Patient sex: M
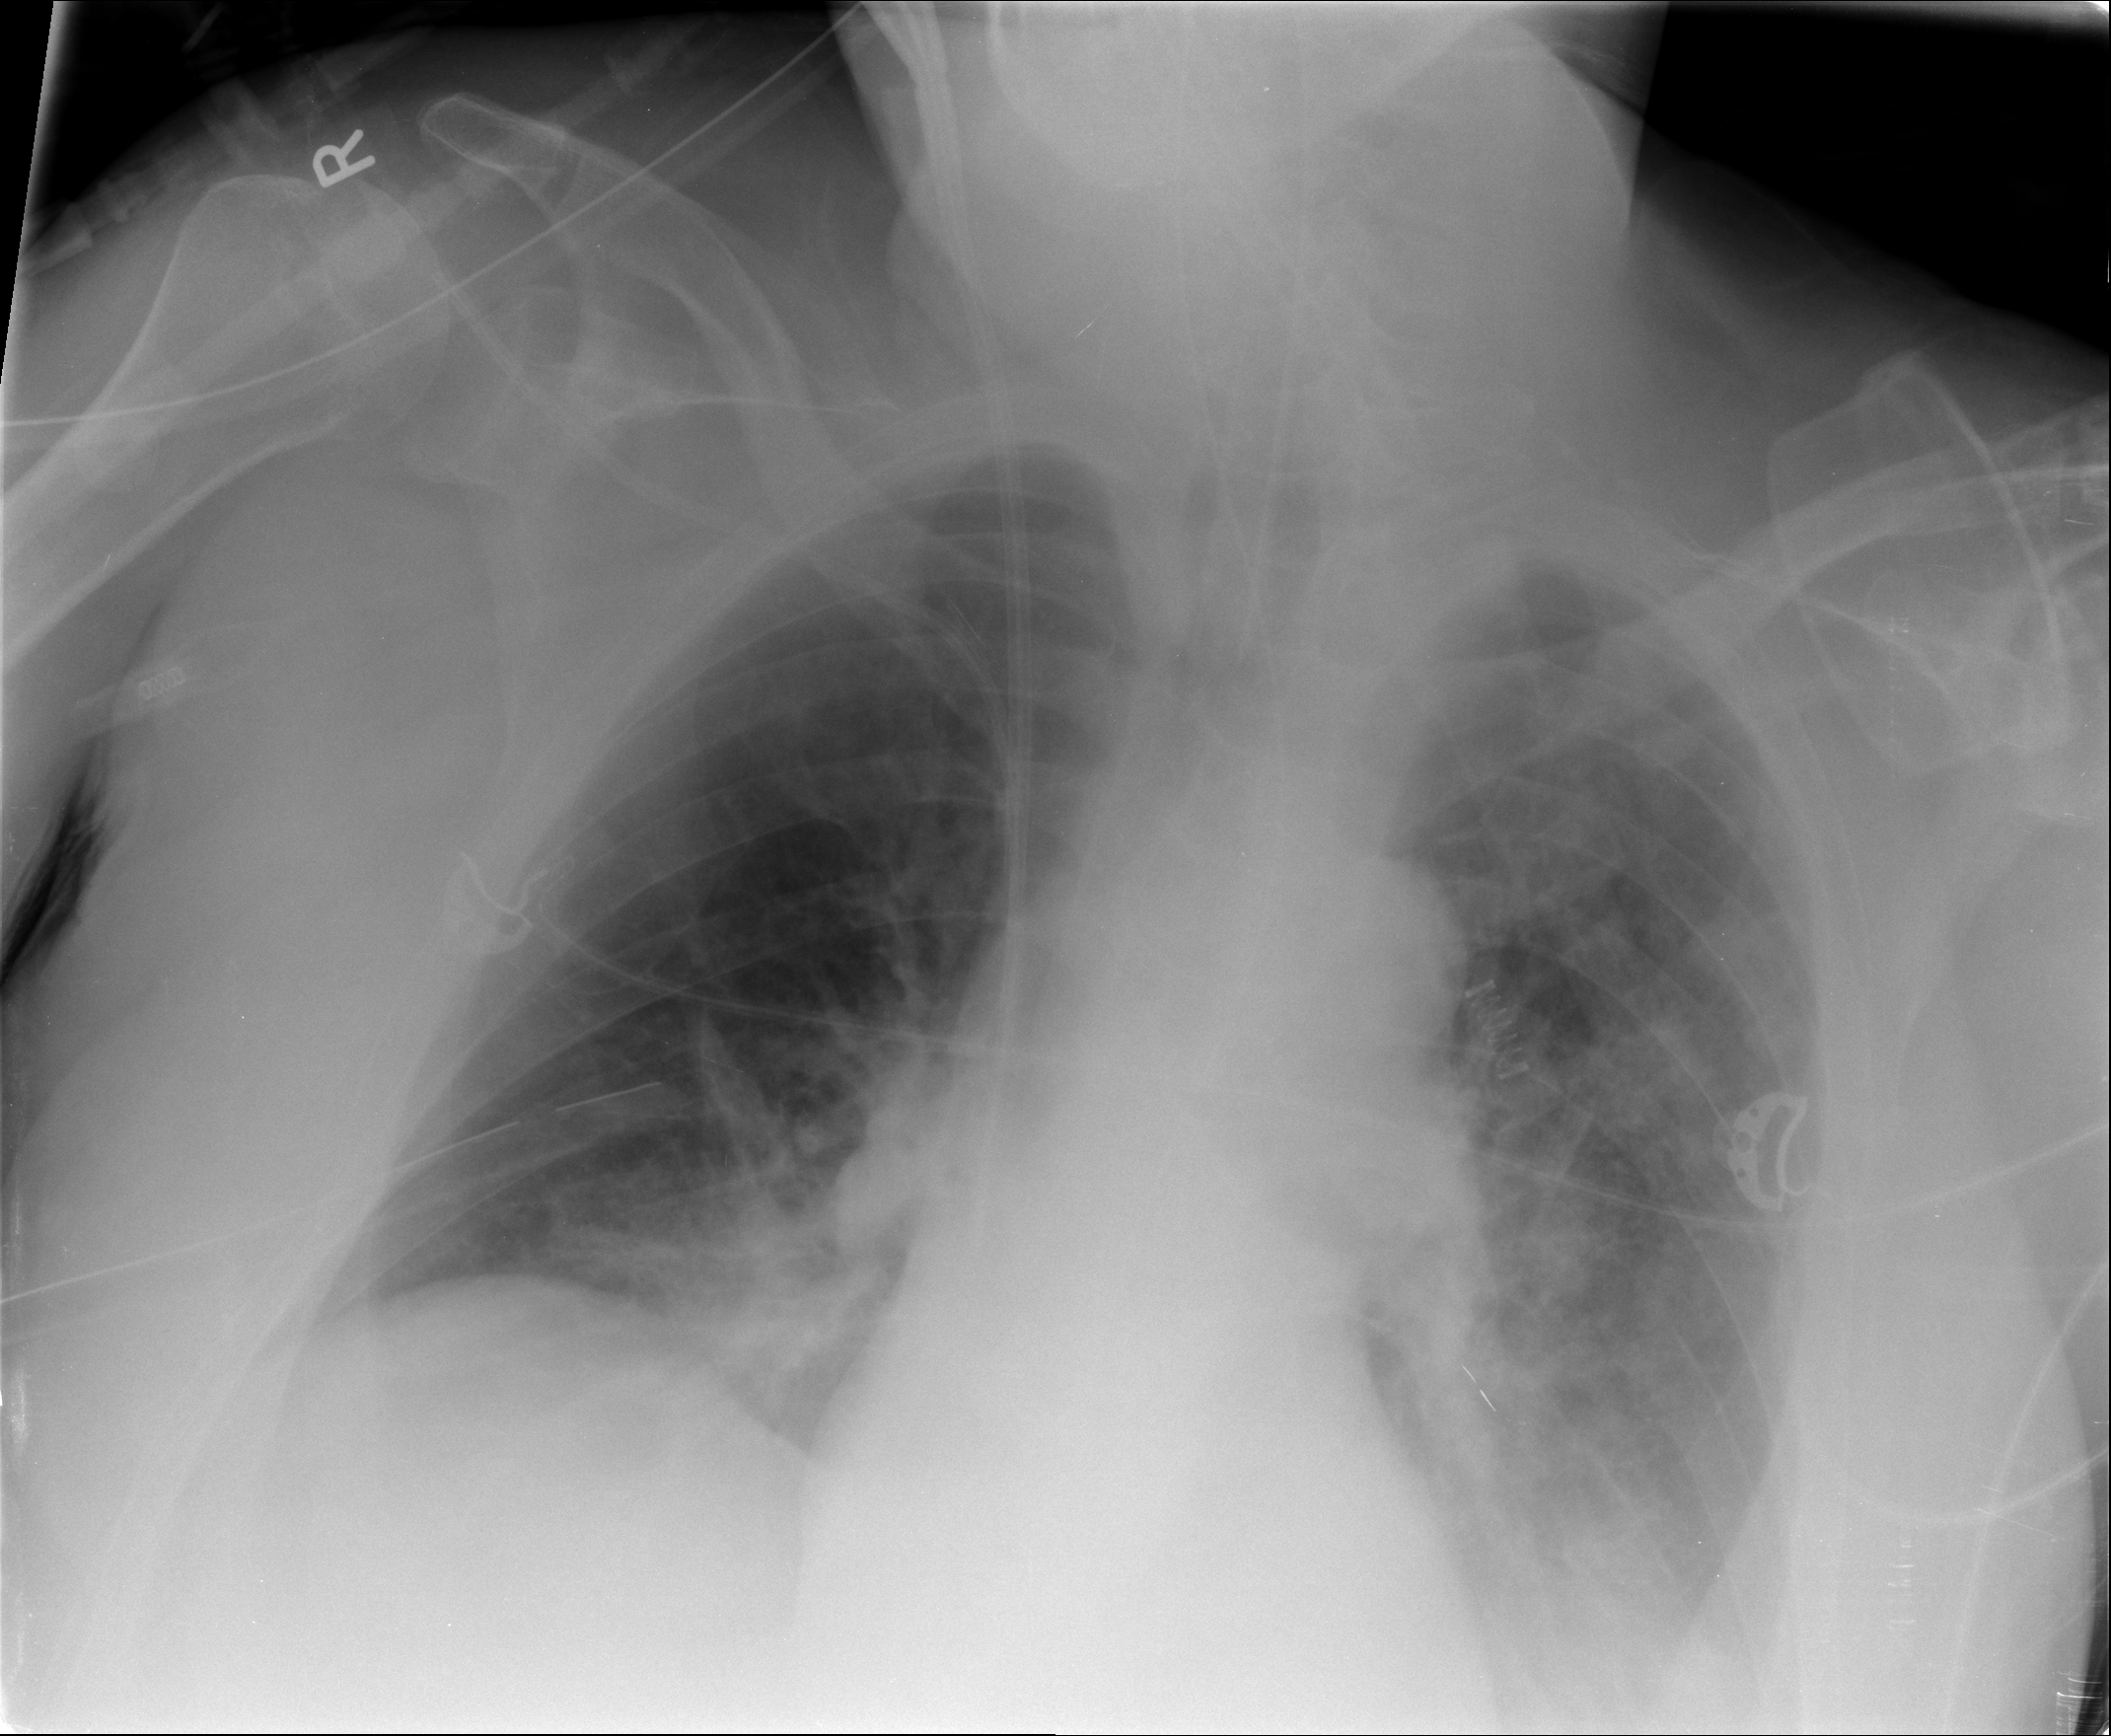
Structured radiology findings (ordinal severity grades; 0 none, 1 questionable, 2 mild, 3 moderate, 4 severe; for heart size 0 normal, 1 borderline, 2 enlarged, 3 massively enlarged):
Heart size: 0
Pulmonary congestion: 2
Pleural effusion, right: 0
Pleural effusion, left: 2
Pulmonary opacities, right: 2
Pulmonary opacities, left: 2
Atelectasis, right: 2
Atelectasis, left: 2